Field crop: maize
Growth stage: 2
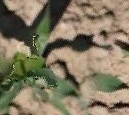
Species: maize